Current action and preconditions to check: trajectory_clear

Your task: For each precondition in the list above, predict whether it will hold at this action.

Consider the current scene as observed from the mobile robot's camera, and analyze the predicted future states of all dynamic agents (e.g., people, animals, vehicles, or any moving entities) within the NEXT SECOND.

IMPORTANT: Only answer "very likely" if you are absolutely certain—based on strong, clear evidence—that a dynamic agent will violate the precondition in the predicted future state. Do NOT answer "very likely" for unlikely, ambiguous, or low-probability risks.

Ask yourself for each precondition: Is there a high probability, with clear and convincing evidence, that the predicted future states of any dynamic agent will interfere with the predicted future state of the currently executing action within the NEXT SECOND, causing that precondition to fail?

Assess the risk level based on these predictions. Use "likely" or "very likely" if motions create a clear risk of interference.

Use "neutral" or "improbable" if agents are nearby but their predicted paths are clearly diverging or non-conflicting.

Failure Risk Categories: "very improbable", "improbable", "neutral", "likely", "very likely"

Answer Format: Output ONLY the probability_of_failure value from these categories: "very improbable", "improbable", "neutral", "likely", "very likely"

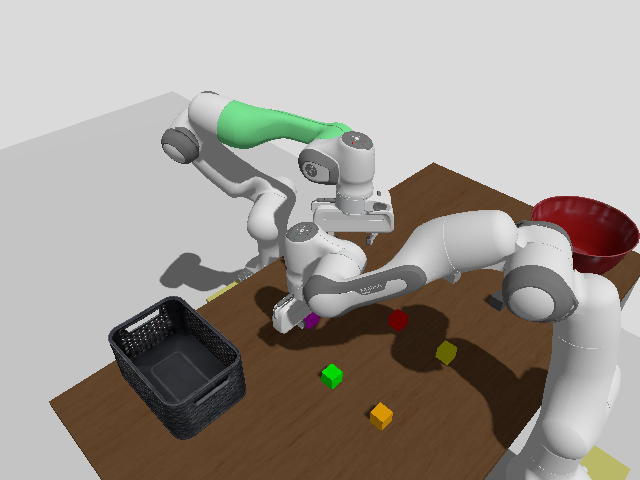

Answer: likely